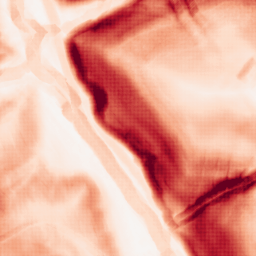
Category: morphological
Decomposition family: morphological_gradient
Decomposition parameters: size: 7
shape: diamond
Upsampling method: sinc_blackman
Upsampling parameters: scale: 8
kernel_size: 16
Upsampling scale: 8